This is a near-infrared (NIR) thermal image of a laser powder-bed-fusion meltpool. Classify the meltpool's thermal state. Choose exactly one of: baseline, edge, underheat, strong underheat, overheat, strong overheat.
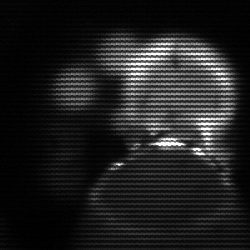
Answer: edge